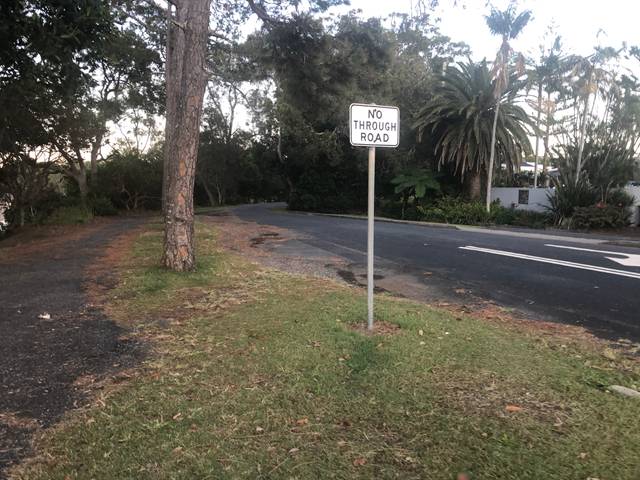
Region: Australia
Coordinates: -30.297, 153.136